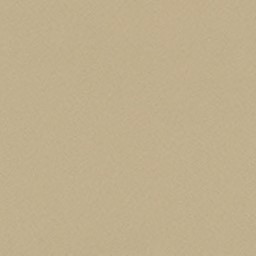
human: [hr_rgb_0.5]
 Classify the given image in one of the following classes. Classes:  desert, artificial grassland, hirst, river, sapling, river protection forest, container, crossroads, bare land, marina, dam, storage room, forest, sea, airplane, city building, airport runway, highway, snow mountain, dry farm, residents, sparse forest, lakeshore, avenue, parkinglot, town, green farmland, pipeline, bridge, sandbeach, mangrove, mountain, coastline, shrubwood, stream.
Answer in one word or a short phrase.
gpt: desert